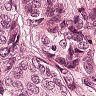
Metastatic tissue present: yes